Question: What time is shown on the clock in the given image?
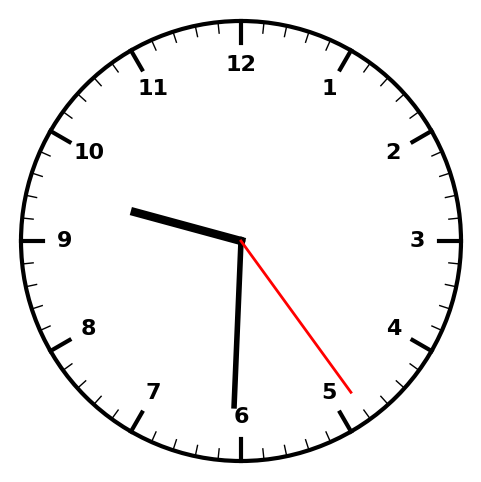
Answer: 09:30:24